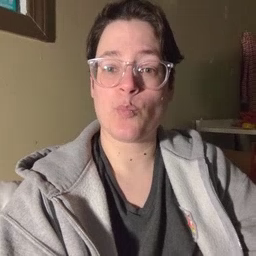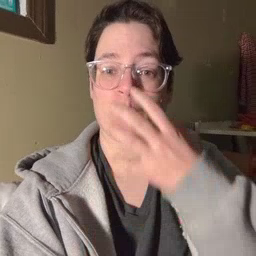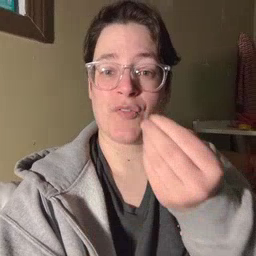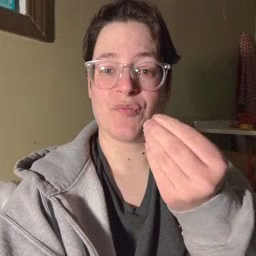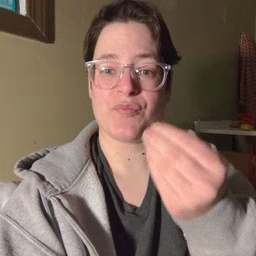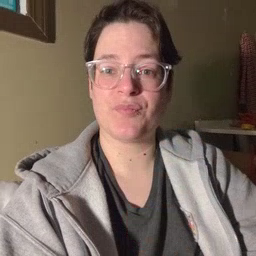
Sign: wolf